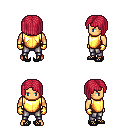
a pixel art fantasy rpg character, male body template, human, tanned skin, gold chest armor, metal pants, ruby red pageboy hairstyle, gold gloves, ghillies, four views (front, back, left, right), 2x2 character sprite sheet, small pixel art, hard edges, no anti-aliasing